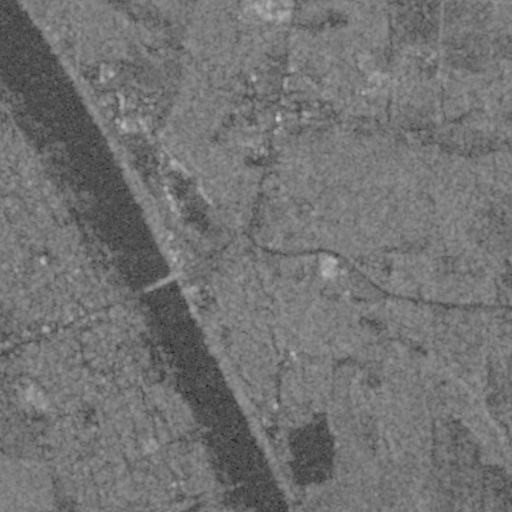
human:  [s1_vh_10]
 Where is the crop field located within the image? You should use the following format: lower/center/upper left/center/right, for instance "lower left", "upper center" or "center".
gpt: The crop field is located in the lower left of the image.
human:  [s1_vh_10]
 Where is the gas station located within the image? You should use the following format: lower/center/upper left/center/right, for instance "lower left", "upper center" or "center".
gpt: The gas station is located in the center left of the image.
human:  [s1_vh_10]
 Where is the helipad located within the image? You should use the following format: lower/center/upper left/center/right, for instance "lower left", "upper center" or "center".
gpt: The helipad is located in the lower left of the image.
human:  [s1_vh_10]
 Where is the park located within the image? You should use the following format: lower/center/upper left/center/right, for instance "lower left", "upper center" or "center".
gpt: The park is located in the left of the image.
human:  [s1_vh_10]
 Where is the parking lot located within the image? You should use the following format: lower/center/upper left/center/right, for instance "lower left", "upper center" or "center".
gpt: The parking lot is located in the lower left of the image.
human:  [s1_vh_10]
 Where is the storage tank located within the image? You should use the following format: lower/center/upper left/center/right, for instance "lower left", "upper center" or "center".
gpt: The storage tank is located in the lower left of the image.
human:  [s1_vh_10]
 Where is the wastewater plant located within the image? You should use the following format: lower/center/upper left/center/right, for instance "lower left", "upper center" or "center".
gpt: The wastewater plant is located in the lower left of the image.
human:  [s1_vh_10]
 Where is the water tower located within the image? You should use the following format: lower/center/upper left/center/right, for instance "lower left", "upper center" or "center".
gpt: The water tower is located in the lower left of the image.
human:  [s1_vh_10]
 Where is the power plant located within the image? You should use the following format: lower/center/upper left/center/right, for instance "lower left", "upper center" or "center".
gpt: There is no power plant in the image.

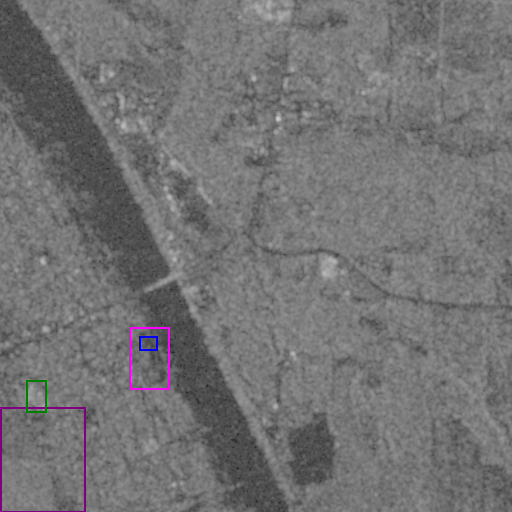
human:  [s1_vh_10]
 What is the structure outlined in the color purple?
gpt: The structure outlined in purple is a crop field.
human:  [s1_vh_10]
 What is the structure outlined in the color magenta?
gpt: The structure outlined in magenta is a park.
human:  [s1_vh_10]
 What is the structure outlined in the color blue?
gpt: The structure outlined in blue is a parking lot.
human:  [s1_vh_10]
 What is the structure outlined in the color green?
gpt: The structure outlined in green is a building.
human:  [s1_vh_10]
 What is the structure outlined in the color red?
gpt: There is no red outline.